Question: I'm using CUDA to calculate the values of an array of 64x64x4 which has been flattened out. The array contains GLubytes and then in the z column are stored the RGBA values for any given pixel. I've created a kernel to use with CUDA but I figure the dimensions of my blocks and grids are off. The end result is instead of drawing circles, I'm only drawing fourths of circles. The kernel and function that calls is follow:
For clarification: DIAMETER = 64, RADIUS = 32.
'''
__global__ void drawKernel(GLubyte *ball)
{
int x = (blockIdx.x * blockDim.x) + threadIdx.x;
int y = (blockIdx.y * blockDim.y) + threadIdx.y;
ball[4 * (x * DIAMETER + y)+3] = (GLubyte) 0x0;
if ((x * x) + (y * y) <= (RADIUS * RADIUS)){
ball[4 * ((x+32) * DIAMETER + (y+32))+0] = (GLubyte) 0xffffff;
ball[4 * ((x+32) * DIAMETER + (y+32))+1] = (GLubyte) 0x0;
ball[4 * ((x+32) * DIAMETER + (y+32))+2] = (GLubyte) 0x0;
ball[4 * ((x+32) * DIAMETER + (y+32))+3] = (GLubyte) 0xaaaaaa;
}
}
cudaError_t drawWithCuda()
{
size_t memorySize = DIAMETER * DIAMETER * 4 *sizeof(GLubyte);
GLubyte *dev_ball = 0; //device ball
cudaError_t cudaStatus; //CUDA error status
dim3 threadsPerBlock(8, 8);
dim3 numBlocks(DIAMETER/threadsPerBlock.x, DIAMETER/threadsPerBlock.y);
// Choose which GPU to run on, change this on a multi-GPU system.
cudaStatus = cudaSetDevice(0);
if (cudaStatus != cudaSuccess) {
fprintf(stderr, "cudaSetDevice(0) failed! CUDA-capable GPU not on board.");
goto Error;
}
// Allocate GPU buffers for GLubyte array
cudaStatus = cudaMalloc((void**)&dev_ball, memorySize);
if (cudaStatus != cudaSuccess) {
fprintf(stderr, "cudaMalloc failed!");
goto Error;
}
//Begin CUDA-kernal call
drawKernel<<<numBlocks, threadsPerBlock>>>(dev_ball);
cudaDeviceSynchronize();
//Copy from Device
cudaStatus = cudaMemcpy(ball, dev_ball, memorySize, cudaMemcpyDeviceToHost);
if (cudaStatus != cudaSuccess) {
fprintf(stderr, "Device to Host failed!");
goto Error;
}
Error:
cudaFree(dev_ball);
return cudaStatus;
}
'''
My question is: is my problem found in the dimensions of my Block and Grid? Or is it something else?
The output (once I run the arrray ball through openGL) is the following image:

I should add that when I don't use cuda and just calculate the array values with regular for loops, the logic used inside the kernel works perfectly well and draws circles.
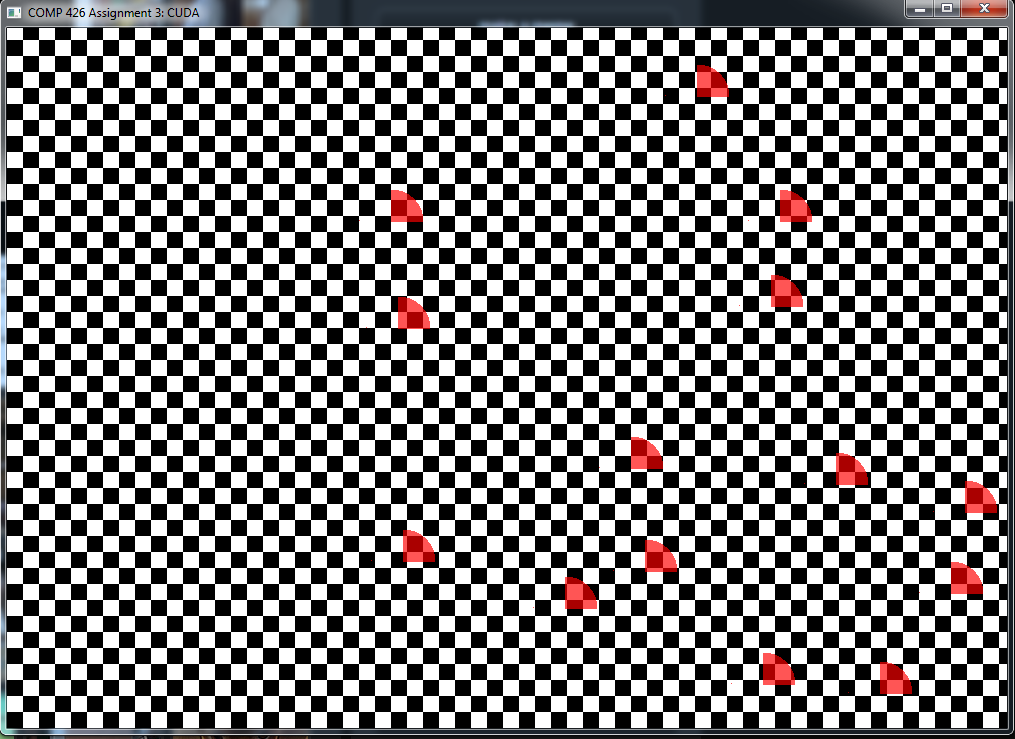
Answer: You're allocating this much memory (in 'ball'):
'''
size_t memorySize = DIAMETER * DIAMETER * 4 *sizeof(GLubyte);
'''
i.e. an array that is 64 x 64 x 4bytes deep
Now let's look at your array index calculations in the kernel:
'''
ball[4 * ((x+32) * DIAMETER + (y+32))+0] = (GLubyte) 0xffffff;
'''
Your 'x' and 'y' are computed as follows:
'''
int x = (blockIdx.x * blockDim.x) + threadIdx.x;
int y = (blockIdx.y * blockDim.y) + threadIdx.y;
'''
Given your kernel launch dimensions, you are launching a DIAMETER x DIAMETER array of threads, i.e. 64x64. So each 'x' varies from 0 to 63 and each 'y' varies from 0 to 63, depending on the thread.
When we plug some of these 'x' and 'y' values into your kernel, the index computations blow up (exceed the memory allocated):
'''
ball[4 * ((63+32) * 64 + (63+32))+0] = (GLubyte) 0xffffff;
'''
This exceeds the 64x64x4 available area in 'ball'. If you ran this code with 'cuda-memcheck', I'm pretty sure you would see out-of-bounds indexing errors.
It seems like maybe your array indexing should be something like:
'''
ball[4 * ((x) * DIAMETER + (y))+0] = (GLubyte) 0xffffff;
'''